Question: I want to display a table in following format:
<URL>
I'm getting the data by following query:
'''
var rate_list = (from r in db.rate_list
where r.rate_list_type_id == get_type_id.rate_list_type_id
group r by r.item.item_category_id
into gr
select new RateList()
{
category_name = gr.FirstOrDefault().item.item_category.category_name,
item_name = gr.Select(r => new ItemName()
{
item_name = gr.FirstOrDefault().item.item_name
}).ToList()
}).ToList();
'''
And then in View I'm doing something like:
'''
@foreach (var item in Model.complete)
{
<tr style="border: 1px solid black;">
<td rowspan="@Model.complete.Count()"></td>
<td colspan="3">@item.category_name</td>
@foreach(var t in item.item_name)
{
<td>@t.item_name</td>
<td>@t.item_unit</td>
<td>@t.item_price</td>
}
</tr>
}
'''
I'm not sure how can i output the same result as shown in image.
Any help would be appreciated.
I am currently getting this

This is my ViewModel
'''
public class RateList
{
public string category_name { get; set; }
public IEnumerable<ItemName> item_name { get; set; }
}
public class ItemName
{
public string item_name { get; set; }
}
'''
Right now i have this <URL>
Latest <URL>
<URL>
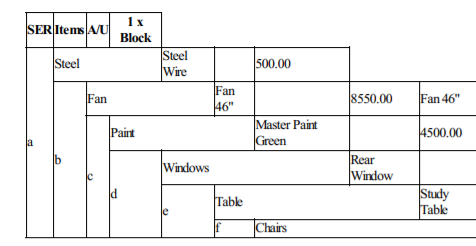
Answer: Try this
'''
<table>
<thead>
<tr>
<th>SER</th>
<th colspan="2">Items</th>
<th>AU</th>
<th>1 X Block</th>
<th>Price</th>
</tr>
</thead>
<tbody>
@{
int i=0;
foreach (var item in Model.complete) {
<tr>
<td rowspan="@(item.item_name.Count+1)"></td>
<td colspan="2">@item.category_name</td>
<td> </td>
<td> </td>
<td> </td>
</tr>
int alp=65;
foreach (var t in item.item_name) {
<tr>
<td>@((char)(alp++))</td>
<td>@t.item_name</td>
<td>@t.item_unit</td>
<td>@t.item_price</td>
</tr>
}
i++;
}
}
</tbody>
</table>
'''